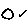
Label: circle